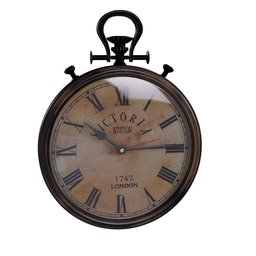
Label: decoration